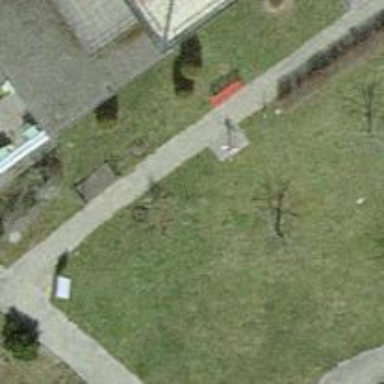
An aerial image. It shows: Bench for seating.